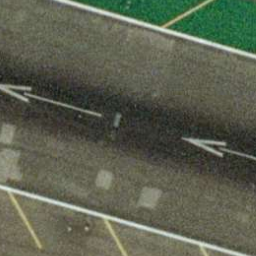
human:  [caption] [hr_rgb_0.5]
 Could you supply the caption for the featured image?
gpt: There are some mark lines on the straight runway .

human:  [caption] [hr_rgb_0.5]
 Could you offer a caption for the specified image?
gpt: It is a straight runway with some white mark lines on it .

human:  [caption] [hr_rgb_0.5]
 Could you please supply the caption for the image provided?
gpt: It is a straight runway with some mark lines on it .

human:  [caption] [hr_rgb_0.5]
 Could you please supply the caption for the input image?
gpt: A straight runway with some mark lines on it .

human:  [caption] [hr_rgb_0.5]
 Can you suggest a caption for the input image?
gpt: A straight runway with some white mark lines on it .